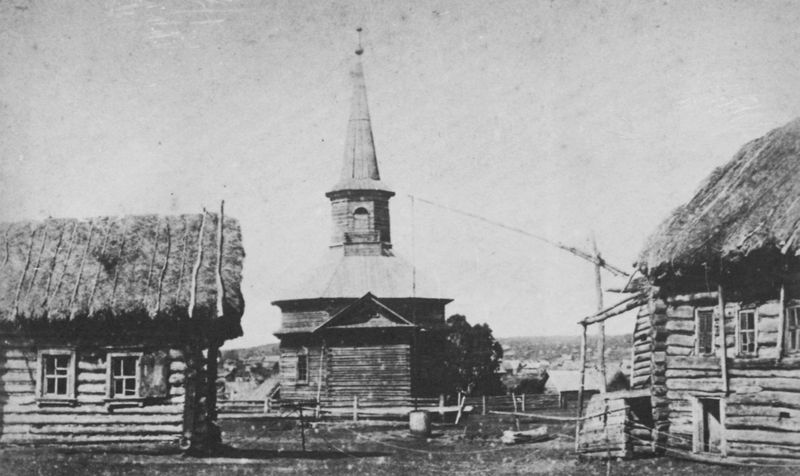
Titel: Eine tatarische Moschee bei Simbirsk
Künstler: Russischer Photograph
Schlagwörter: baum, himmel, wasser, weiß, bäume, kirchturm, landschaft, fenster, grau, hintergrund, holz, schwarz, stroh, tür, vordergrund, dach, gebäude, gras, haus, rasen, weg, wiese, zaun, alt, leinen, spitze, ebene, feld, horizont, häuser, weite, gatter, hütte, kirche, gotik, brunnen, kirchturmspitze, rund, turm, ansicht, russland, dorf, dächer, giebel, sprossenfenster, hütten, türe, querformat, einfach, balken, menschenleer, foto, fotografie, photographie, eingang, fensterladen, reeddach, reetdach, strohdach, kreuz, kran, seil, schwarz-weiß, norwegen, angel, photo, ländlich, holzhütte, gemeinde, kapelle, stall, siedlung, museum, eimer, schief, aufnahme, brunne, weise, holzhaus, absperrung, blockhaus, holzpfahl, fenste, holzbau, längsschiff, querschiff, holzhäuser, holzhütten, reed, reet, zurm, ballen, sibirien, blockhäuser, holzbauten, schwar weiß, nordisch, dorfmuseum, holzkirche, rietdächer, siebenbürgen, stabholzkirche, stabkirche, strohdächer, schwarz.weiß, brandgefahr, bblockhaus, retgedeckt, reetgedeckt, viel holz